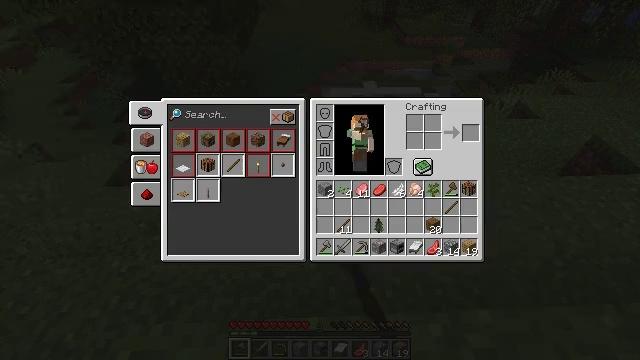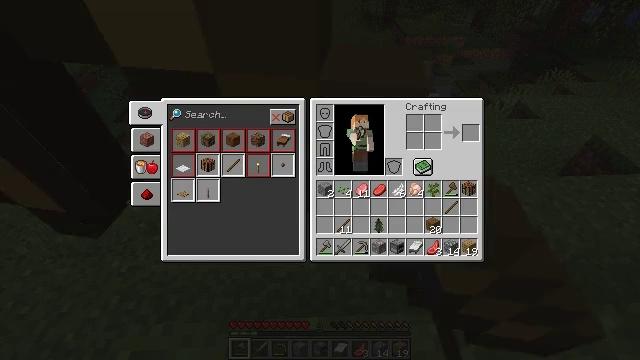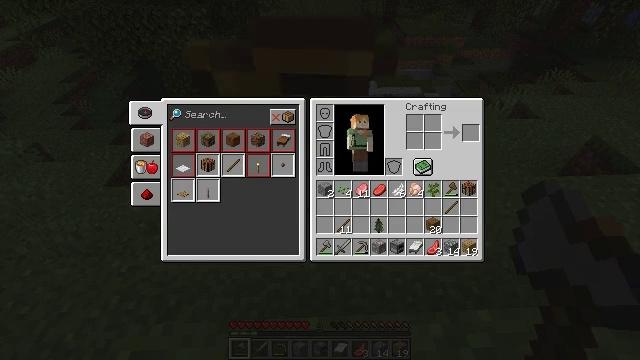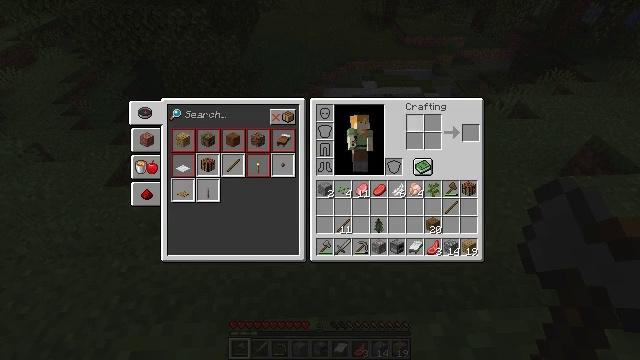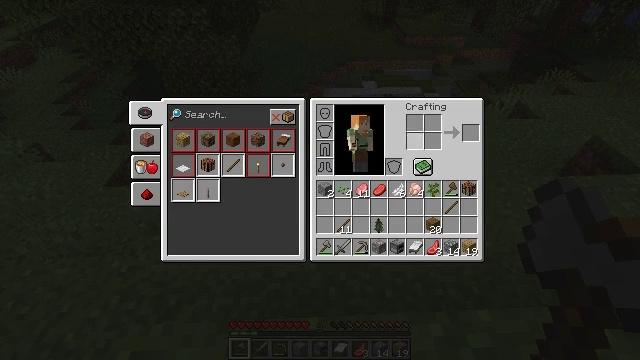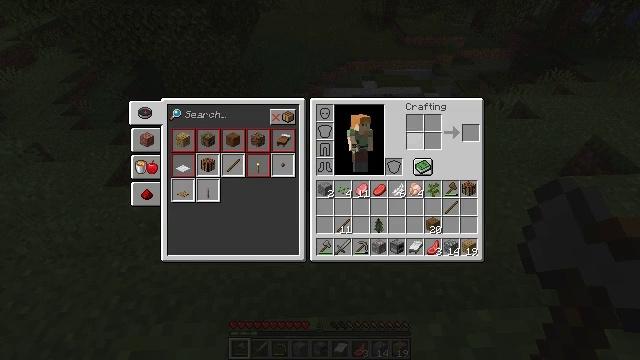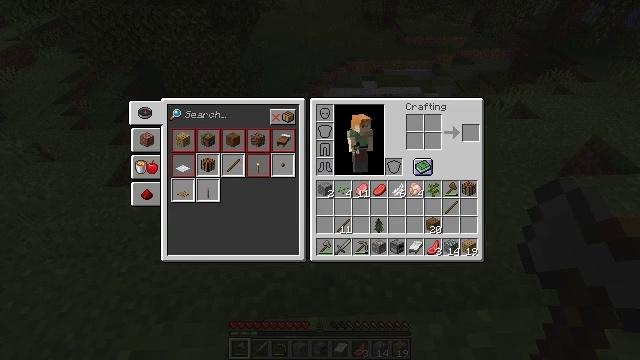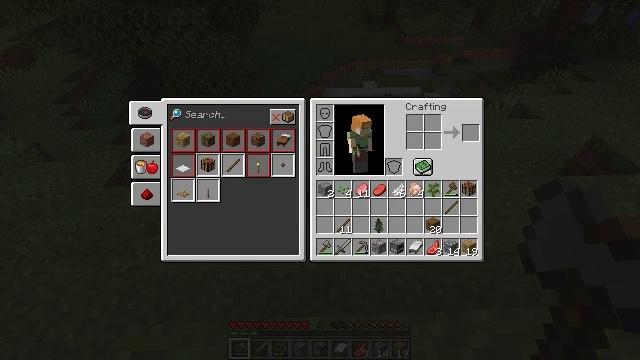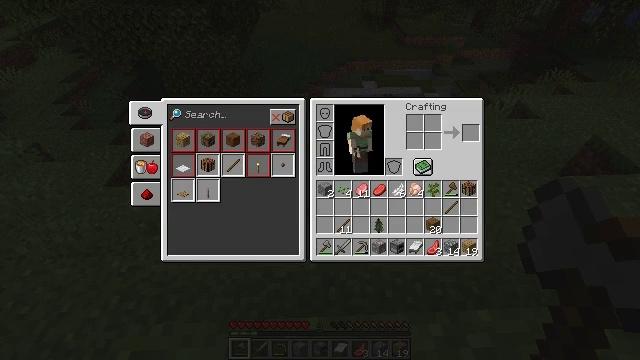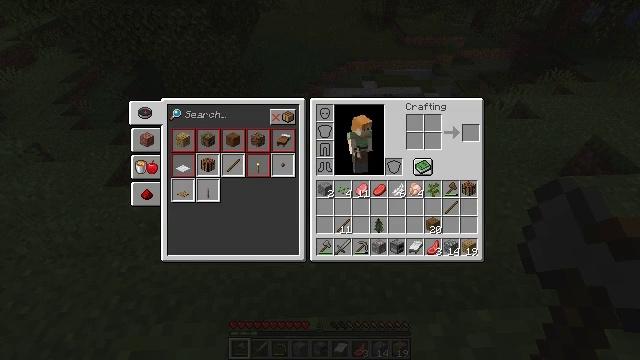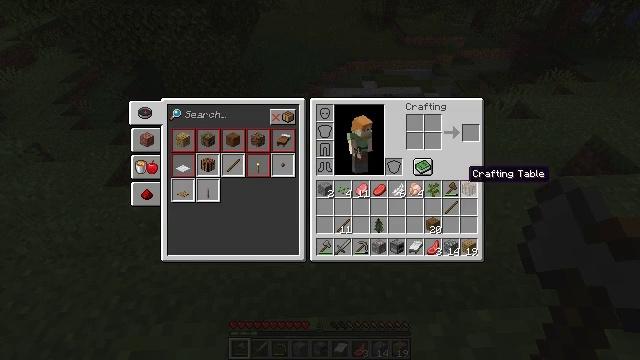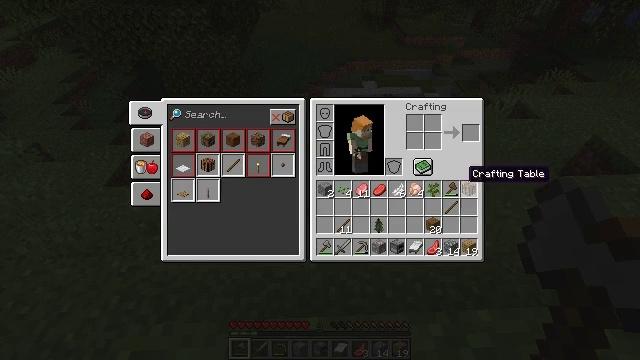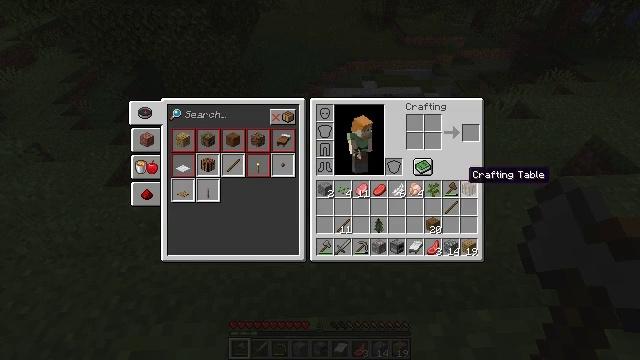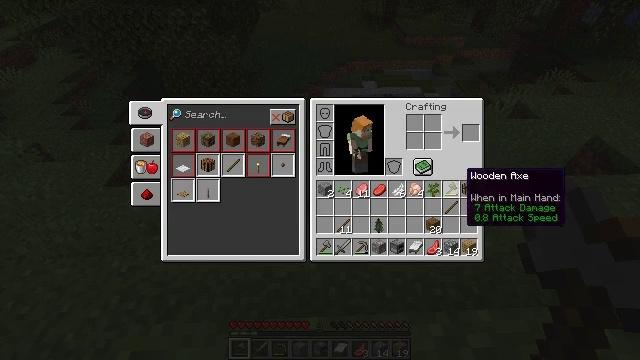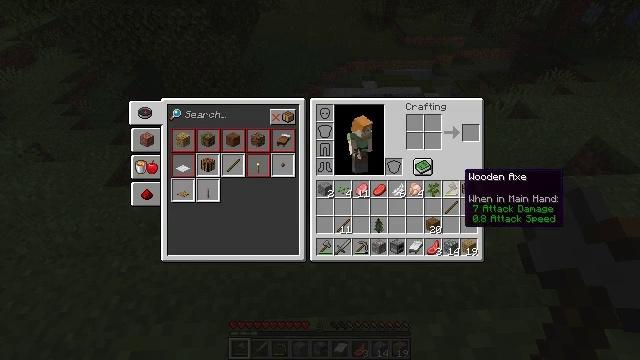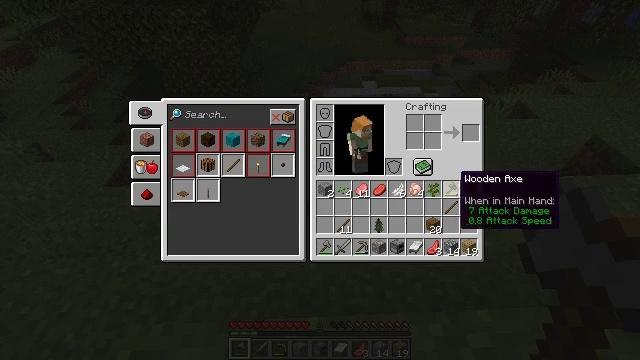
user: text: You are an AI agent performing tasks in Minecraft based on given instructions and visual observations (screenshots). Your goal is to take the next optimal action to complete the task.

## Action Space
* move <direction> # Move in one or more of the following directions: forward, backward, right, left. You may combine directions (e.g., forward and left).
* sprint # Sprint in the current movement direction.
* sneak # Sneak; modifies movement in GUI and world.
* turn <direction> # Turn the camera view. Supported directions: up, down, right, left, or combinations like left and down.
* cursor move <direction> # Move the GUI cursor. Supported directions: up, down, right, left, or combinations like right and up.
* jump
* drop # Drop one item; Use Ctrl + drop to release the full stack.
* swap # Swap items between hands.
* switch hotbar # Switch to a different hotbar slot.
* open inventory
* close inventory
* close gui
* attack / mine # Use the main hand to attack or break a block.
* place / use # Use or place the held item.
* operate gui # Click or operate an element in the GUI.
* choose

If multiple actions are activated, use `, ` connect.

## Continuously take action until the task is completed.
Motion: motion action
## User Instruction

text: Remove a wooden axe from the inventory.
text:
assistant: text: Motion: open gui
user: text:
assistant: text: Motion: cursor move right and down
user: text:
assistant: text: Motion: cursor move right and down
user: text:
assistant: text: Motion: cursor move right and down
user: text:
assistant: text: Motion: cursor move right and down
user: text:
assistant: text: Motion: cursor move right and down
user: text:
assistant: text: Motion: cursor move right and down
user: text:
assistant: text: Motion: no_op
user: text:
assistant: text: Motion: cursor move right and down
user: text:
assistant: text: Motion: no_op
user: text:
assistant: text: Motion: no_op
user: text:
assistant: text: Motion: no_op
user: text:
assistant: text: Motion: no_op
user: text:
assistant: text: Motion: no_op
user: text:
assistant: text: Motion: no_op
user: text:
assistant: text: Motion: no_op
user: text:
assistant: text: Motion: no_op
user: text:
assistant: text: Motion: operate gui
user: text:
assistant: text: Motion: operate gui
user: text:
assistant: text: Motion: operate gui
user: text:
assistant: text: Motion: no_op
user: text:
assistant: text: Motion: cursor move up
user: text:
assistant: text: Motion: cursor move right and up
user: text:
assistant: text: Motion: cursor move up
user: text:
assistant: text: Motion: cursor move up
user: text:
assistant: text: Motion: no_op
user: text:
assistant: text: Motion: no_op
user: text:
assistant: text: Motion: operate gui
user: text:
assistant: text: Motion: operate gui
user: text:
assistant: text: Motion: no_op